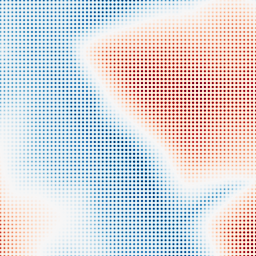
Category: multiscale
Decomposition family: dog
Decomposition parameters: sigma_low: 3
sigma_high: 100
Upsampling method: sinc_hamming
Upsampling parameters: scale: 8
kernel_size: 4
Upsampling scale: 8